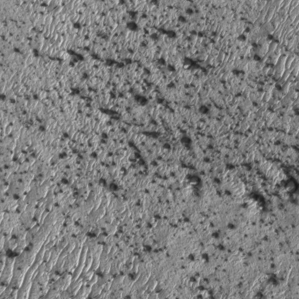
Label: frost